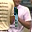
Label: 1